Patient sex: M
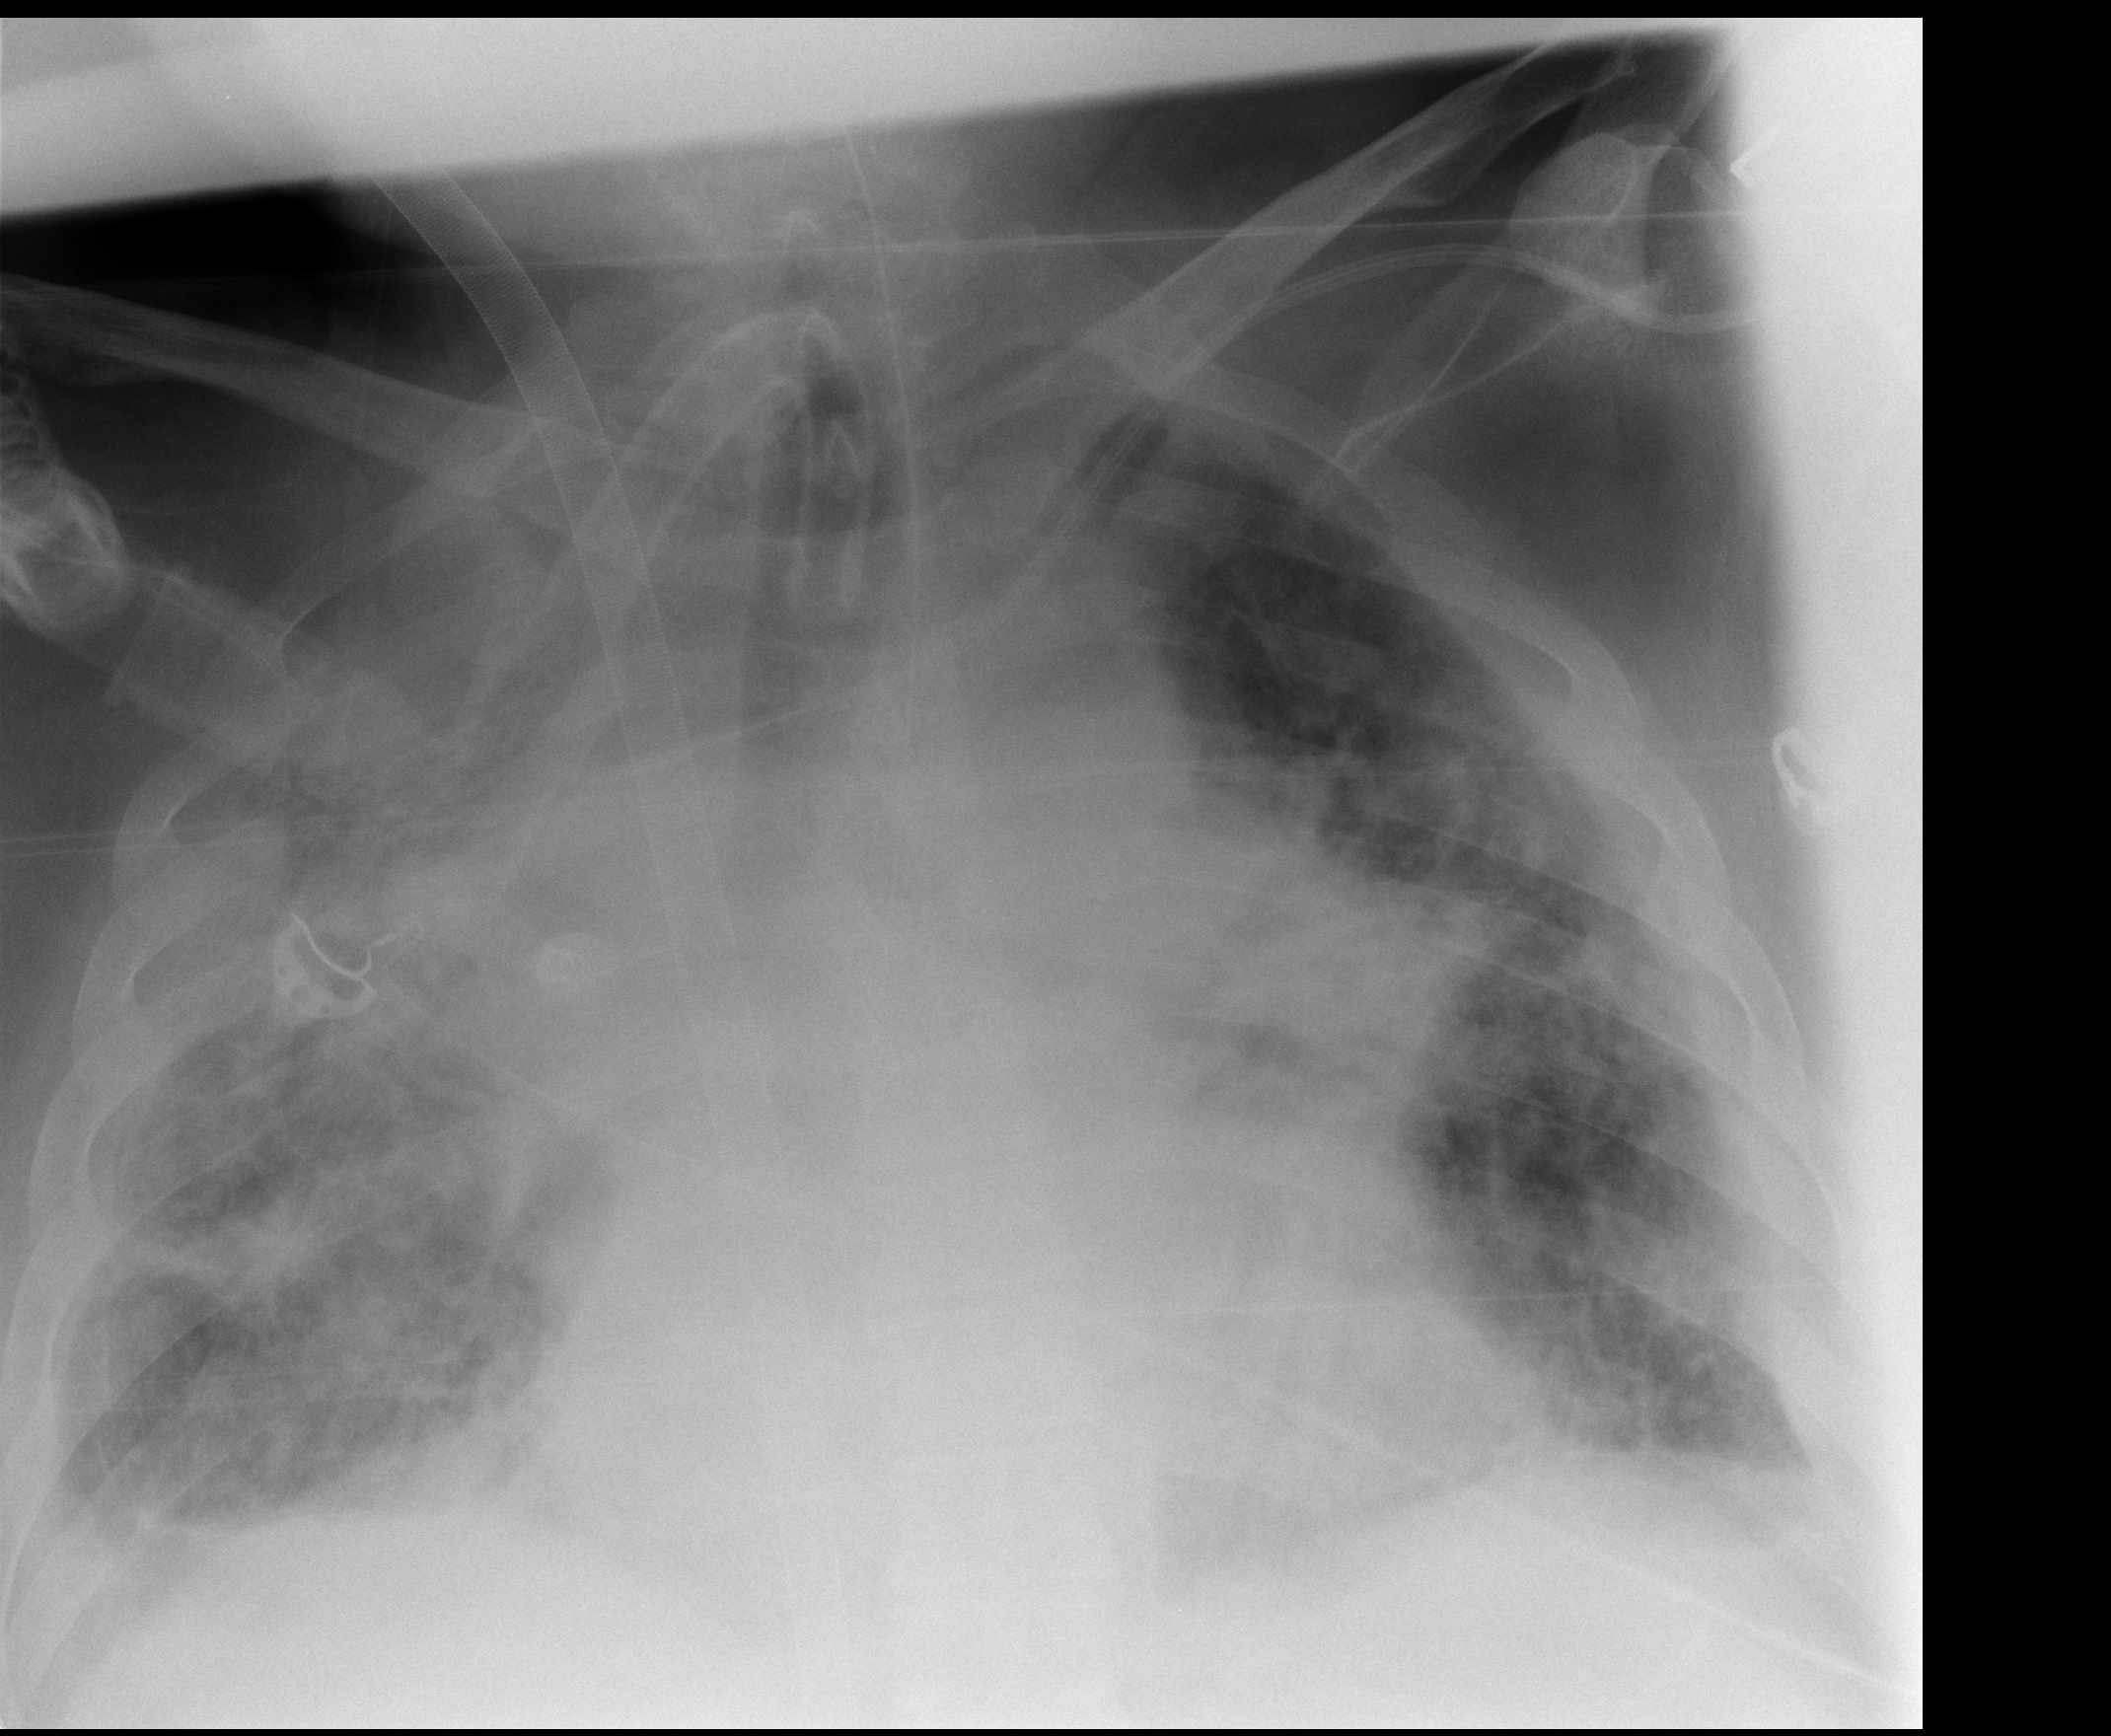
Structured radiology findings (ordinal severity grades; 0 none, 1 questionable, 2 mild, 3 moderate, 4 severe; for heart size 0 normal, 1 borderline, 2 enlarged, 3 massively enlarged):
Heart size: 2
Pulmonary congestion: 3
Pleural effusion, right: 3
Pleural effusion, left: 3
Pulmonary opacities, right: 3
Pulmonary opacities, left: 3
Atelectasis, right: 4
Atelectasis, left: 3